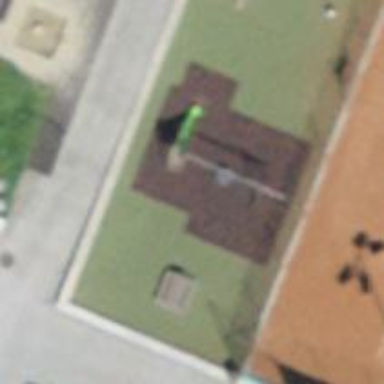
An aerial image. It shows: Playground with slide.